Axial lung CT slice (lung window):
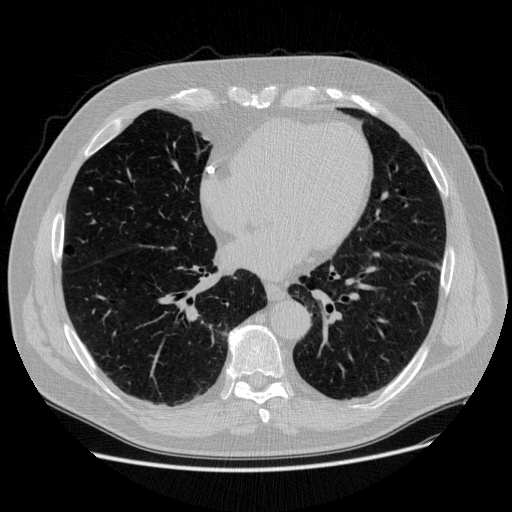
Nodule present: no